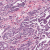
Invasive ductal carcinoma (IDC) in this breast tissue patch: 1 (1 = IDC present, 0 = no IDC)